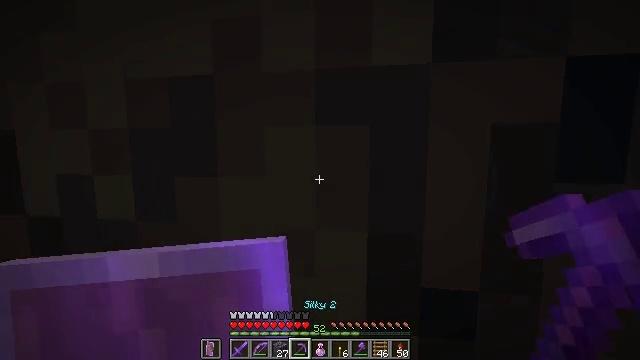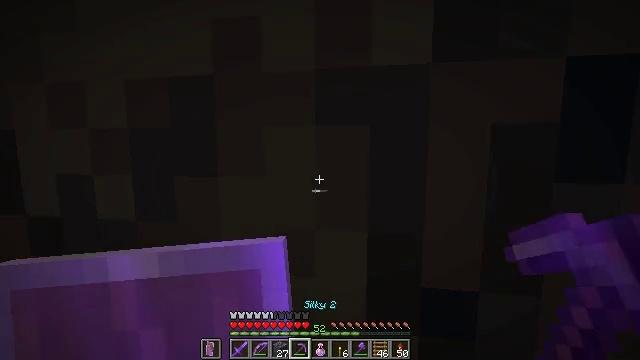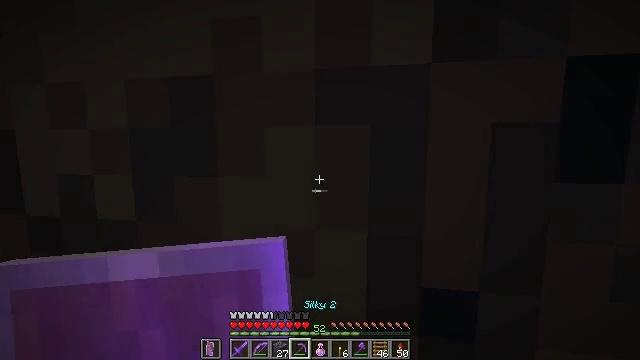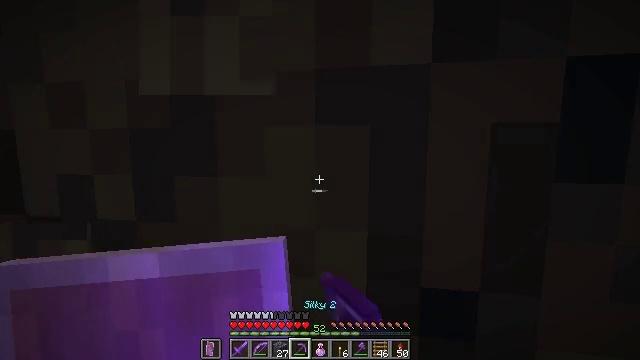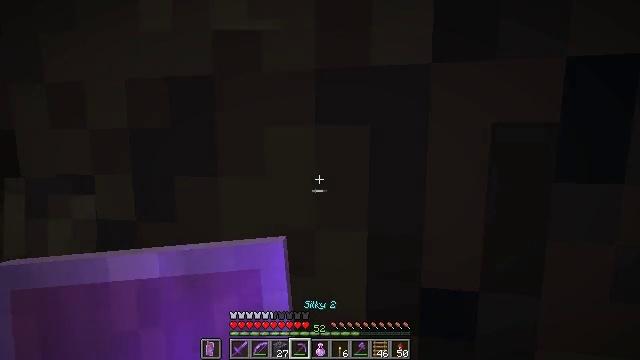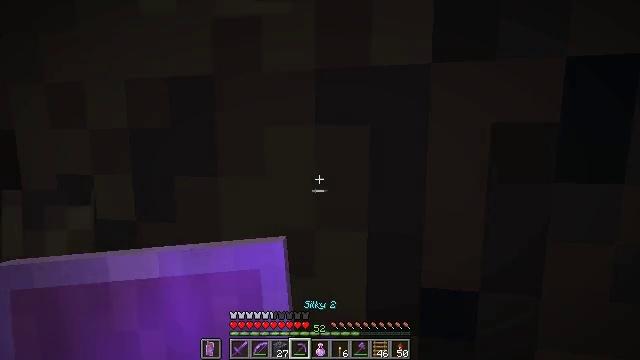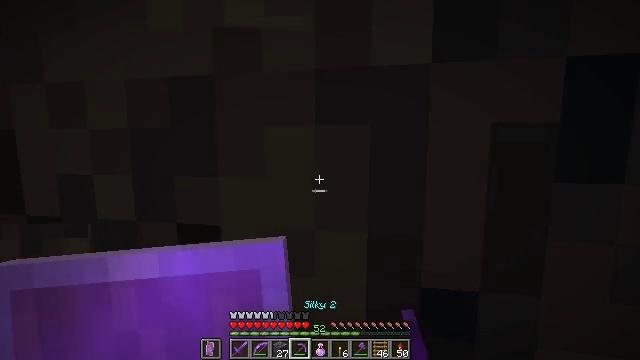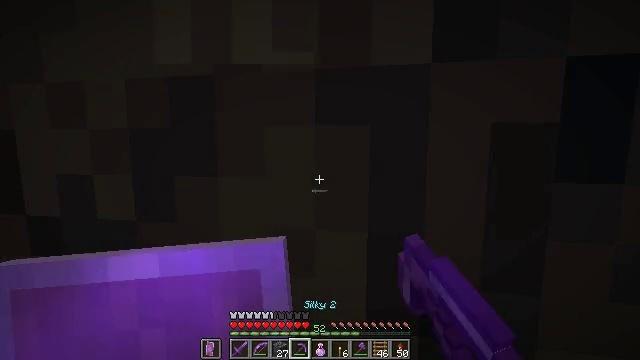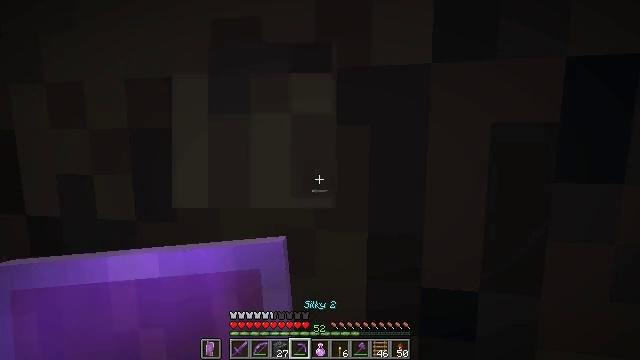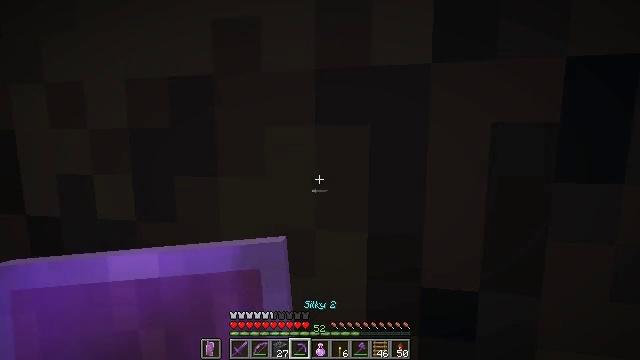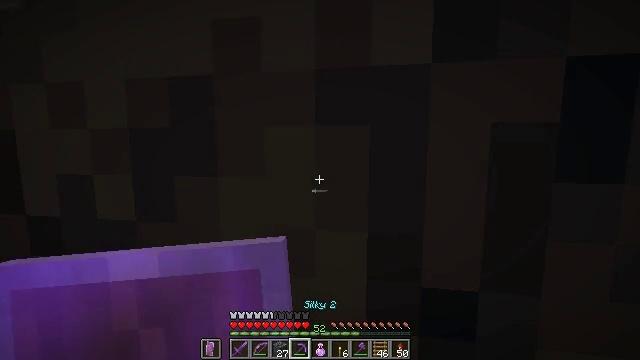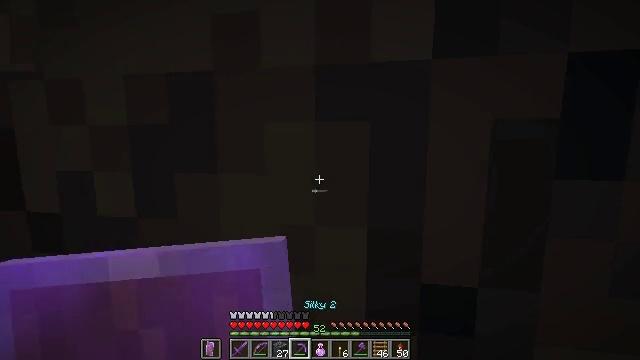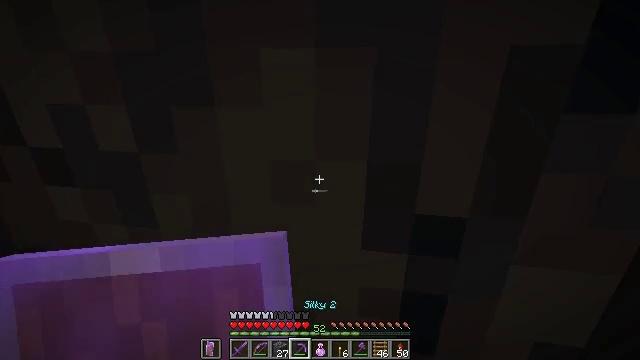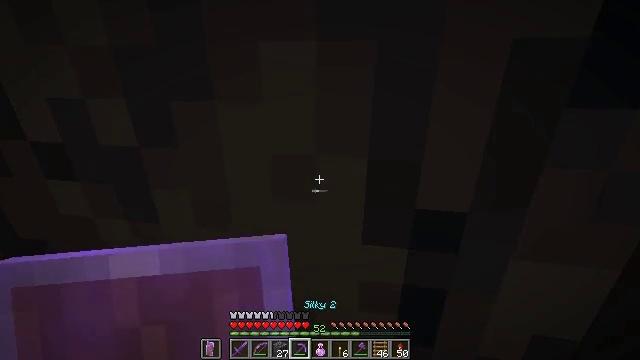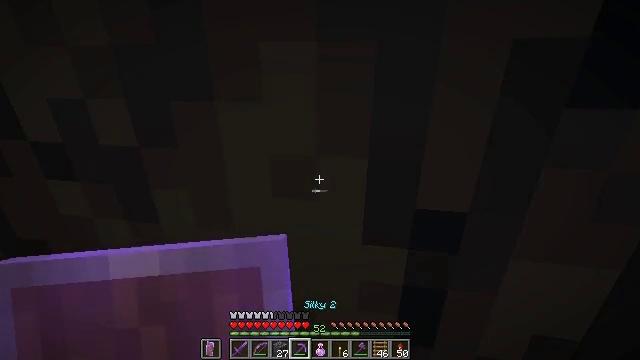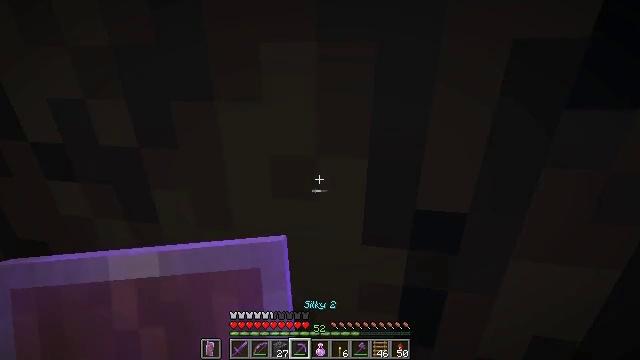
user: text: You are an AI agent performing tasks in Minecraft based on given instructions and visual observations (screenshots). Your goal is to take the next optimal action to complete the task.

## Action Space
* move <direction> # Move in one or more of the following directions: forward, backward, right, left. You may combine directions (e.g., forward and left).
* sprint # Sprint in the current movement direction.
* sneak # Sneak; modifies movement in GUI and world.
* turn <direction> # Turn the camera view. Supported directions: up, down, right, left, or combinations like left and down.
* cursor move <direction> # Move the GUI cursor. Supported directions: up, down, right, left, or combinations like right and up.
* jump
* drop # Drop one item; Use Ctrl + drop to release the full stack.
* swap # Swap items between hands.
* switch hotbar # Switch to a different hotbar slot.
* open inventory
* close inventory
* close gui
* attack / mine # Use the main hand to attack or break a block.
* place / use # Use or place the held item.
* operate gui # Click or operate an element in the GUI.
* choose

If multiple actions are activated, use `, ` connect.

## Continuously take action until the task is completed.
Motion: motion action
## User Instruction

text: Use a pickaxe to mine basalt.
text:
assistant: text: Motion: sneak
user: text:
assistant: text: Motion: sneak, attack / mine
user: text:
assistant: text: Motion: sneak, attack / mine
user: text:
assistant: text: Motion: sneak, attack / mine
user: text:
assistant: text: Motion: sneak, attack / mine
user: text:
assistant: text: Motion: sneak, attack / mine
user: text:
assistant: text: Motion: sneak
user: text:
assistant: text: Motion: sneak
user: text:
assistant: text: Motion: sneak
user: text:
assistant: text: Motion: sneak
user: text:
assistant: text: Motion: sneak
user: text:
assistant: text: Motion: sneak, turn down
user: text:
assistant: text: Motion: sneak, turn down
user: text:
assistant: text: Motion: sneak
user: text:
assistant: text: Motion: sneak
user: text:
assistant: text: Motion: sneak, attack / mine
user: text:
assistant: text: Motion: sneak, attack / mine
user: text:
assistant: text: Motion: sneak, attack / mine
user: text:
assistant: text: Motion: sneak, attack / mine
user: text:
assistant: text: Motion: sneak, attack / mine
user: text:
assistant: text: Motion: sneak, attack / mine
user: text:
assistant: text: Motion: sneak, attack / mine
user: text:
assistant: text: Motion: sneak
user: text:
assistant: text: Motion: sneak, turn down
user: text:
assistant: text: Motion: sneak, turn down
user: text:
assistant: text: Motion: sneak
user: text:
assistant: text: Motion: sneak
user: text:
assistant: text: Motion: sneak
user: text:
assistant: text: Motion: sneak, turn down
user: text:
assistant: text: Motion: sneak